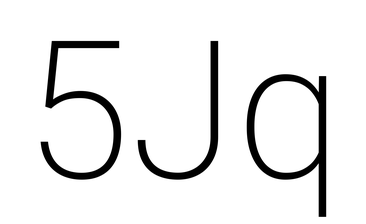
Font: Roboto_ExtraLight